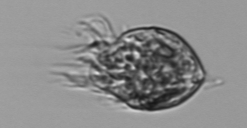
Label: Strombidium_morphotype1